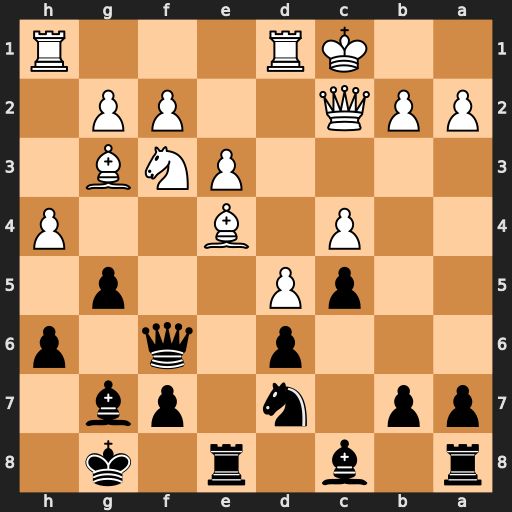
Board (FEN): r1b1r1k1/pp1n1pb1/3p1q1p/2pP2p1/2P1B2P/4PNB1/PPQ2PP1/2KR3R
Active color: b
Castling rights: -
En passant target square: -
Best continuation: Rxe4 hxg5 hxg5